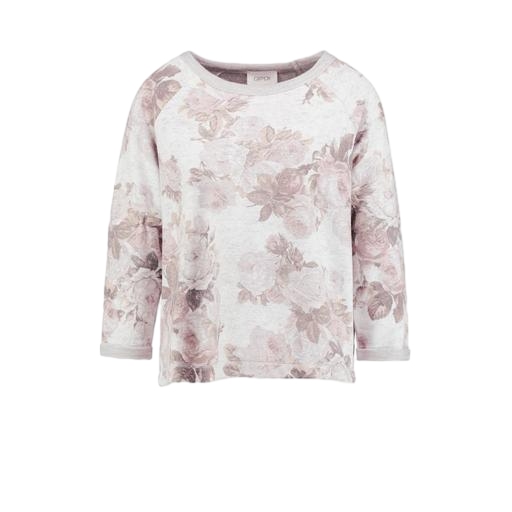
multicolor floral-print t-shirt only macy, floral shirt, pink floral-print shirt, white background